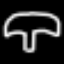
Label: mushroom